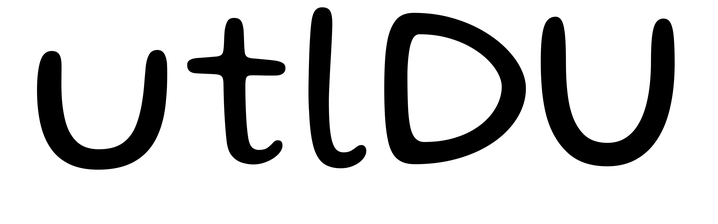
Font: Gluten_Light